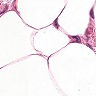
Metastatic tissue present: yes